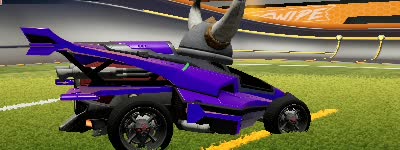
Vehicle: aftershock